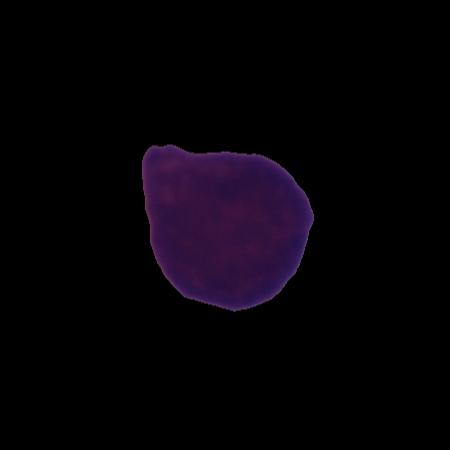
Label: cancer